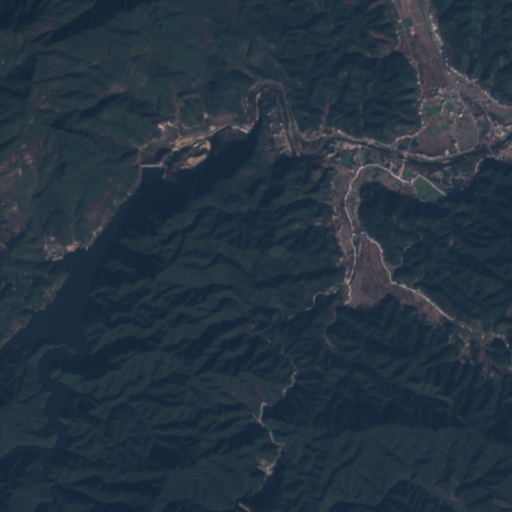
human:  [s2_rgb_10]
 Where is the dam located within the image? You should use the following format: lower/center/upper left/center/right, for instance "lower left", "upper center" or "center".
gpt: The dam is located in the upper left of the image.
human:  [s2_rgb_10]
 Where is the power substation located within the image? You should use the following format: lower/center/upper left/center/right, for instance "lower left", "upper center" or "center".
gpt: The power substation is located in the upper center of the image.
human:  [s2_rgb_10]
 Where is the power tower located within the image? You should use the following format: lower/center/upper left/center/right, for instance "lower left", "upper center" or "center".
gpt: The power tower is located in the upper center of the image.
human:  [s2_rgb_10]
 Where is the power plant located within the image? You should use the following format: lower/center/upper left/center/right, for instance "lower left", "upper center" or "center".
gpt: There is no power plant in the image.